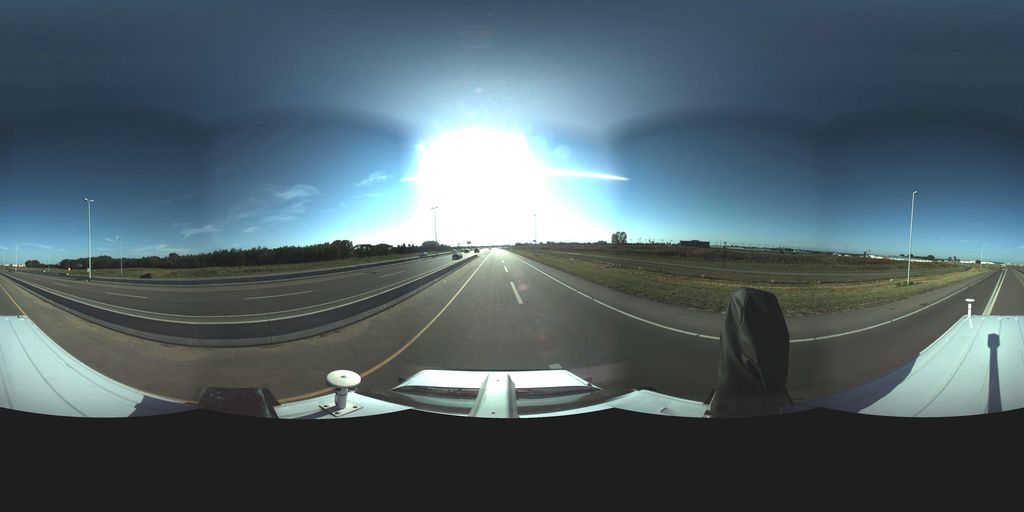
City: saskatoon